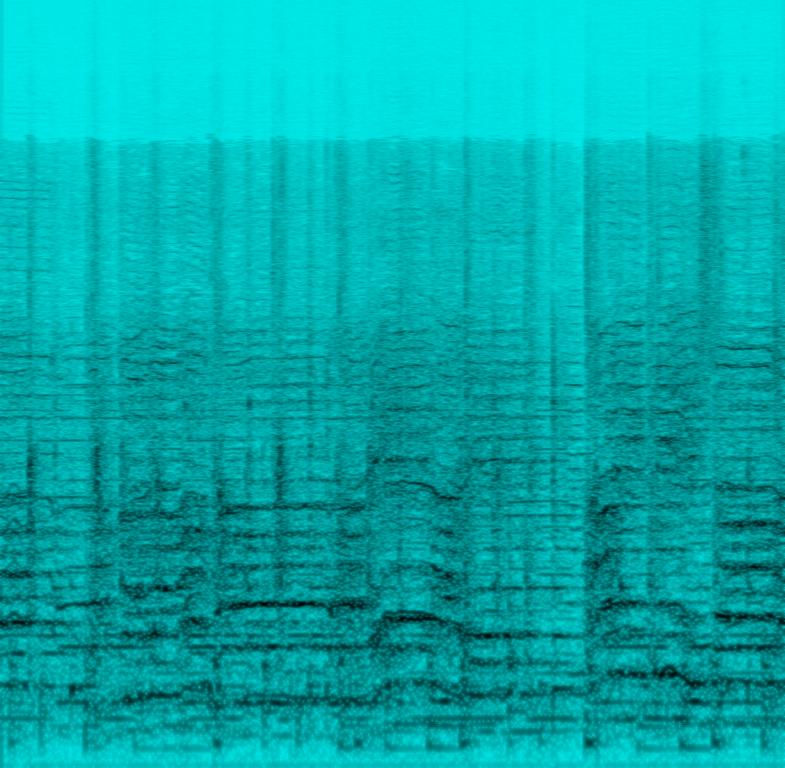
Tablas and accordion lead a coed group chant with a male lead singer. Sounds spiritual.